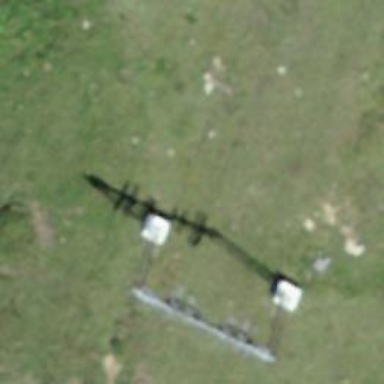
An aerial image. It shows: Pylon used for aerialway.